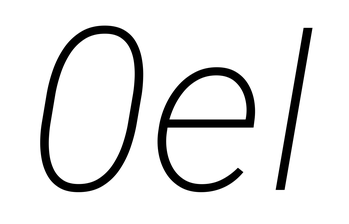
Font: Roboto-Italic_ExtraLight_Italic